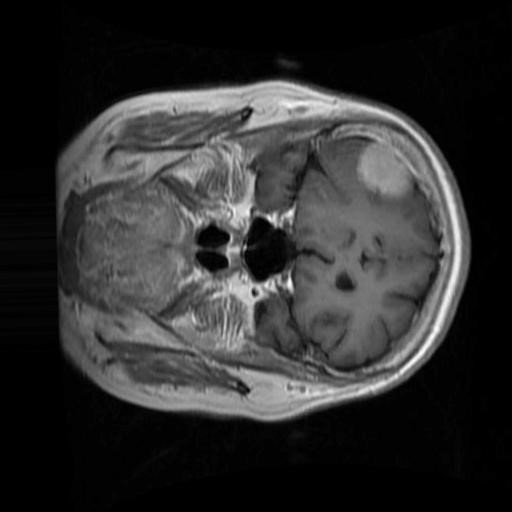
Label: brain_menin